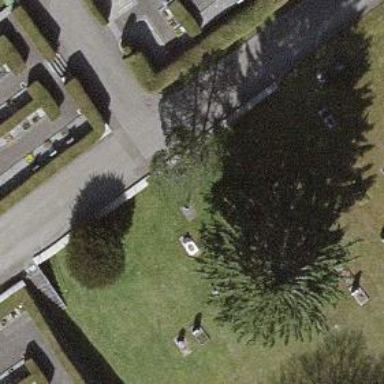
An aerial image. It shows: Urban tree with needleleaved evergreen leaves.